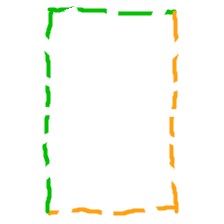
Shape: rectangle